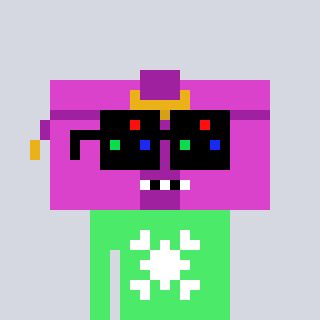
a pixel art character with square black sunglasses, a clutch-shaped head and a teal-colored body on a cool background